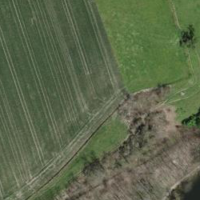
EUNIS habitat code: 52
Species observed at this site:
Acer campestre